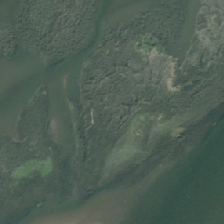
Land cover: herbaceous_freshwater_vege